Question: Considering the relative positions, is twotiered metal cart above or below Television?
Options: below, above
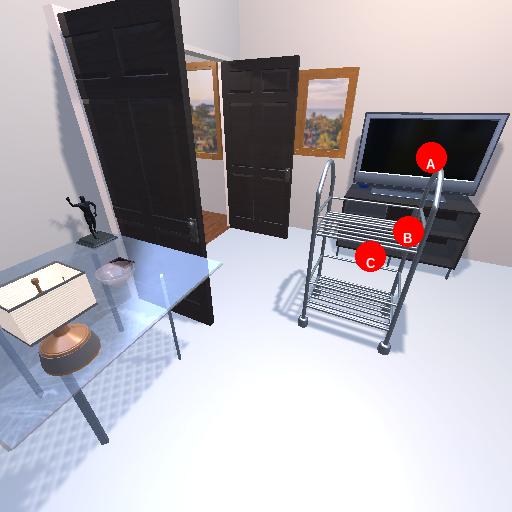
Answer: below